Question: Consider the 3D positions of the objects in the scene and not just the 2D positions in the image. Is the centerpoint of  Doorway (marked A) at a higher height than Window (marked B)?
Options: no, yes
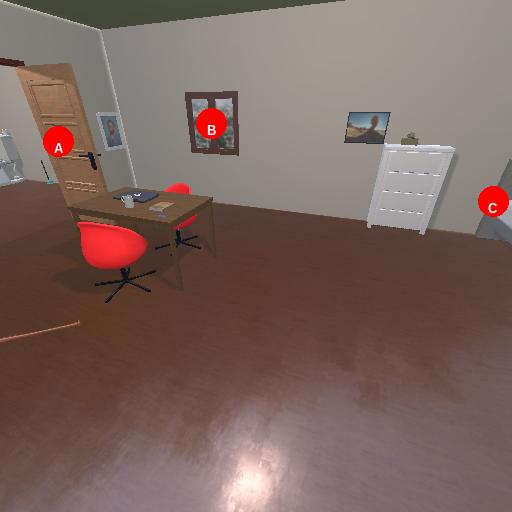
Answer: no